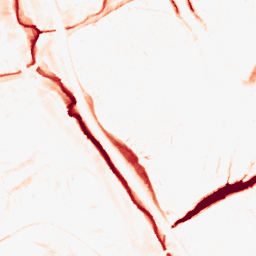
Category: morphological
Decomposition family: tophat
Decomposition parameters: size: 10
mode: black
Upsampling method: edge_directed
Upsampling parameters: scale: 2
Upsampling scale: 2